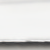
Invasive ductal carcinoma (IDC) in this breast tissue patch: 0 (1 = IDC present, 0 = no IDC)